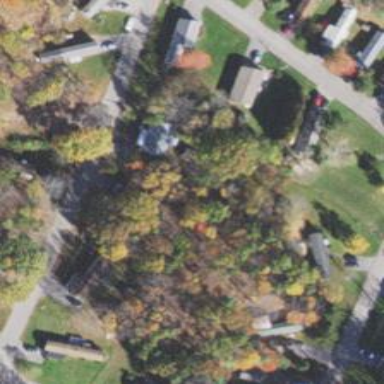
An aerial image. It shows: Residential area known as trailer park.